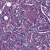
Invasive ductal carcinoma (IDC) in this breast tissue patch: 1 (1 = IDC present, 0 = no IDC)